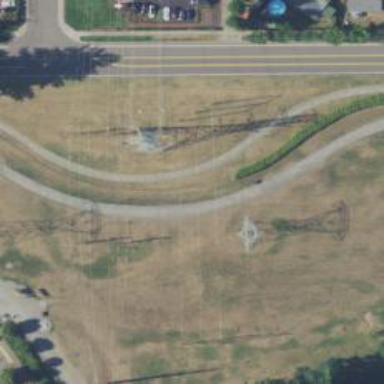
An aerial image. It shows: Tower used for power transmission. The power line's management involves crossing and splitting.